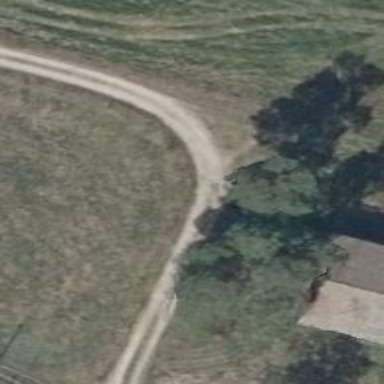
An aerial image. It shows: Path.